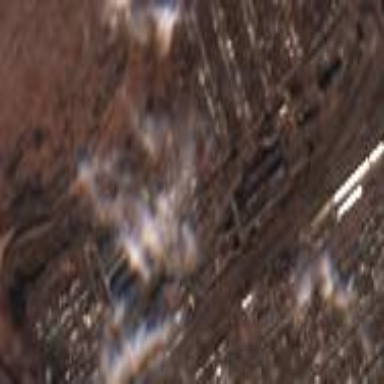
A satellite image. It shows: Industrial area.